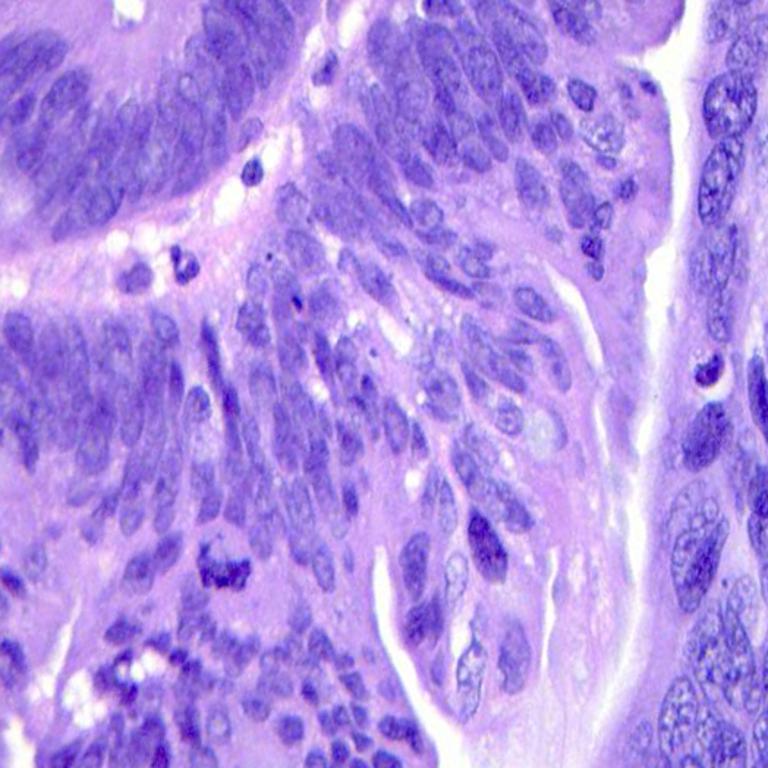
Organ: colon
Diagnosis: adenocarcinomas